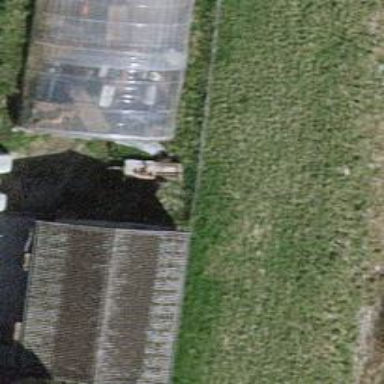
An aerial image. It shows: Farm auxiliary building.